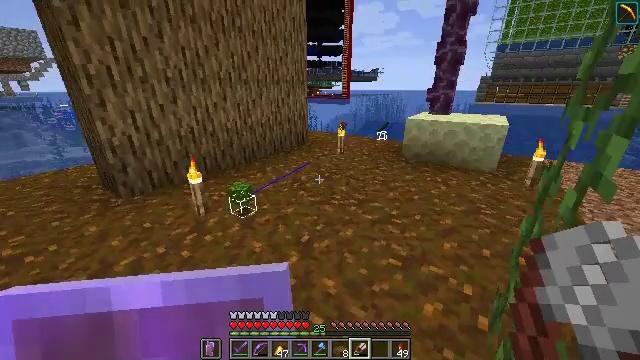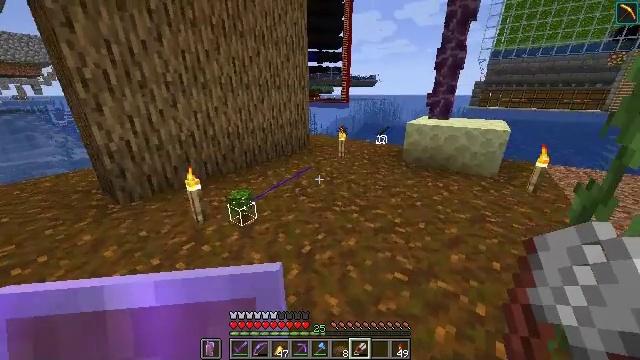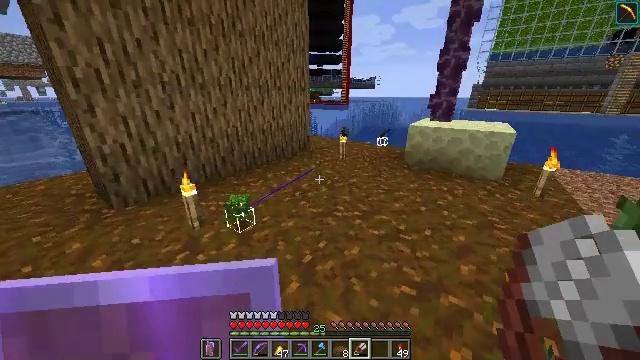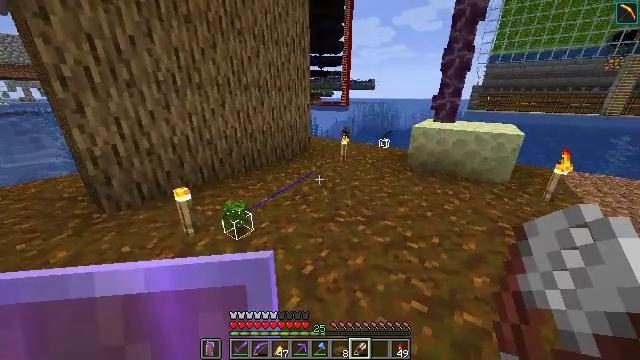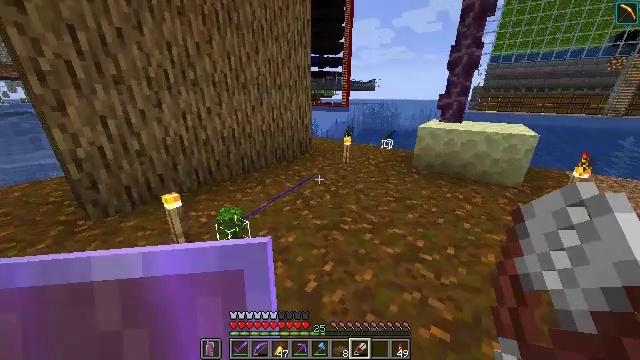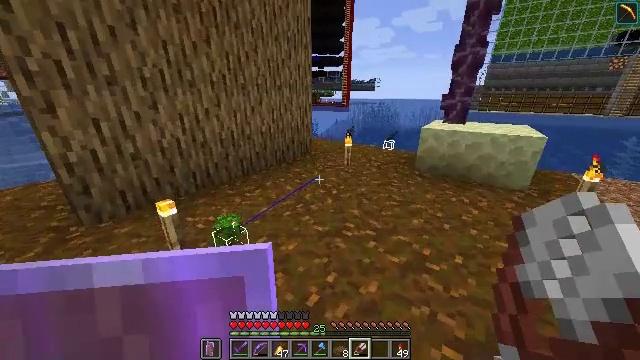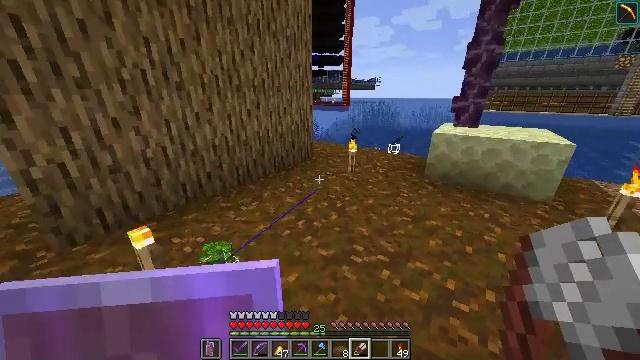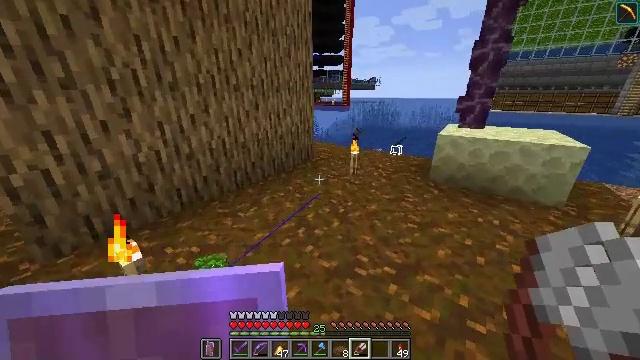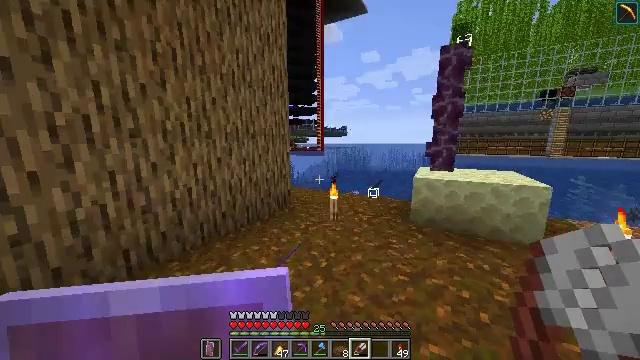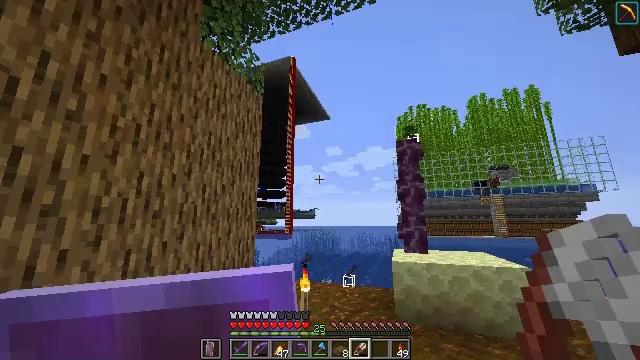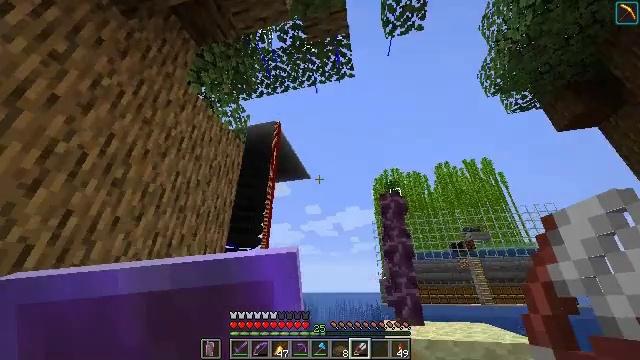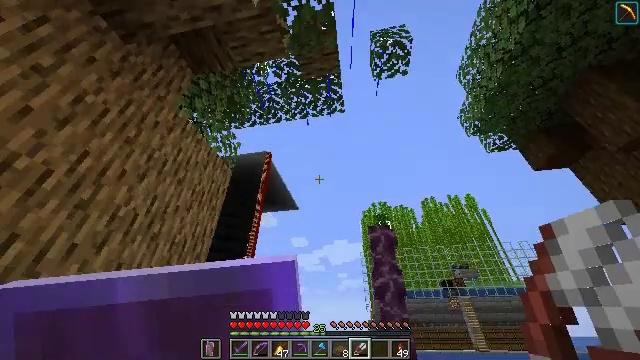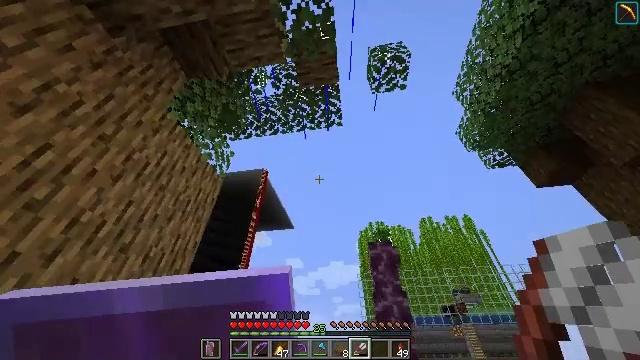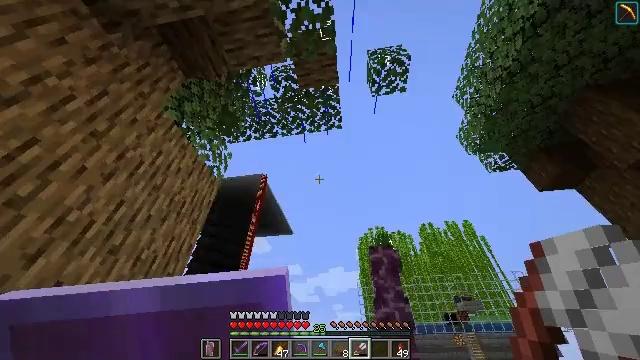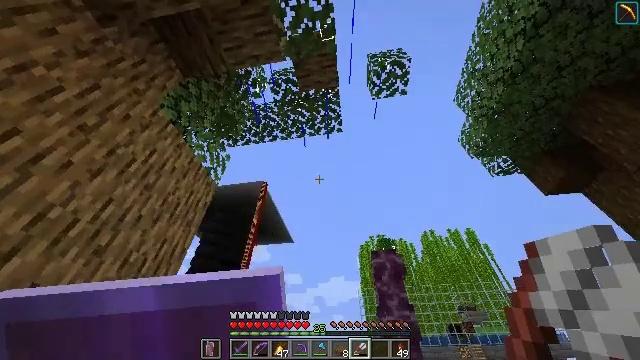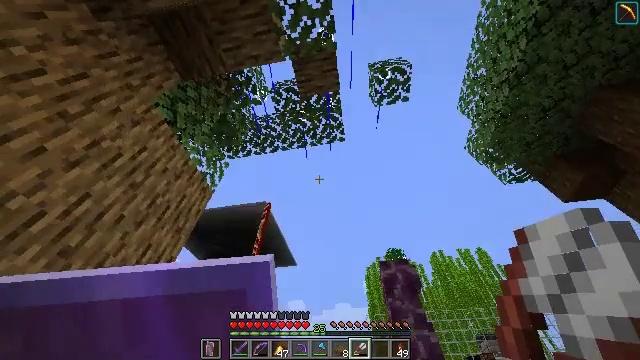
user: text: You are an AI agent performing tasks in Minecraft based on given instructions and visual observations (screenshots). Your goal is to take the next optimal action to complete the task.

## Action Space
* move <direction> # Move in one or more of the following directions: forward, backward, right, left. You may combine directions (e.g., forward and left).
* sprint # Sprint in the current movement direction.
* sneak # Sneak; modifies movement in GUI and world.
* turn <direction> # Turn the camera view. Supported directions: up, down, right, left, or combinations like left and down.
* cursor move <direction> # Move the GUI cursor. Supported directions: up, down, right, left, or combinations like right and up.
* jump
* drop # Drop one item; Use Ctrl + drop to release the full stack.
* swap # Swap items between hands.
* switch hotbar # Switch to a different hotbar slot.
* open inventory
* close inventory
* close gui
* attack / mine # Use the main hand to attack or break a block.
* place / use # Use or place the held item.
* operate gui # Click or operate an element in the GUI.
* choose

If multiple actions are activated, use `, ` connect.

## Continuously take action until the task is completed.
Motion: motion action
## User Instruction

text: Trim the tree by mining oak leaves.
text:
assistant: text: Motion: move forward, sprint
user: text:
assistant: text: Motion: move forward, sprint
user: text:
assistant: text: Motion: move forward, sprint
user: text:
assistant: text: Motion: move forward, sprint
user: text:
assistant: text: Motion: move forward, sprint
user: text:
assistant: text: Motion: move forward, sprint
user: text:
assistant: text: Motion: move forward, sprint
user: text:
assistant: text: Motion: move forward, sprint, turn right and up
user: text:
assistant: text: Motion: move forward, sprint, turn right and up
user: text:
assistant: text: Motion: move forward, sprint, turn right and up
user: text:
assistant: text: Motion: move forward, sprint, turn right and up
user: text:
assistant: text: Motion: move forward, sprint, turn right and up
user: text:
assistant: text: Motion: move forward, sprint, turn up
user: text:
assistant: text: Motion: move forward, sprint, turn up
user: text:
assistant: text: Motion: move forward, sprint, turn left and up
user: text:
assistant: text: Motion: move forward, sprint, turn left and up
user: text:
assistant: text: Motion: move forward, sprint, turn left and up
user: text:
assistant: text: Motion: move forward, sprint, turn left and up
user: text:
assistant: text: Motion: move forward, sprint
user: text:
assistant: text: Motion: move forward, sprint
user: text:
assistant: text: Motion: move forward, sprint
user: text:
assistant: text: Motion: move forward, sprint
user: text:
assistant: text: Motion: move forward, sprint
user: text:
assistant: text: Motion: move forward, sprint
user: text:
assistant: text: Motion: move forward, sprint
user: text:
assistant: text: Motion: move forward, sprint
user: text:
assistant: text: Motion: turn left
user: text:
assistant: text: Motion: turn left
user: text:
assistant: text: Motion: turn left
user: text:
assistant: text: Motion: turn left and up